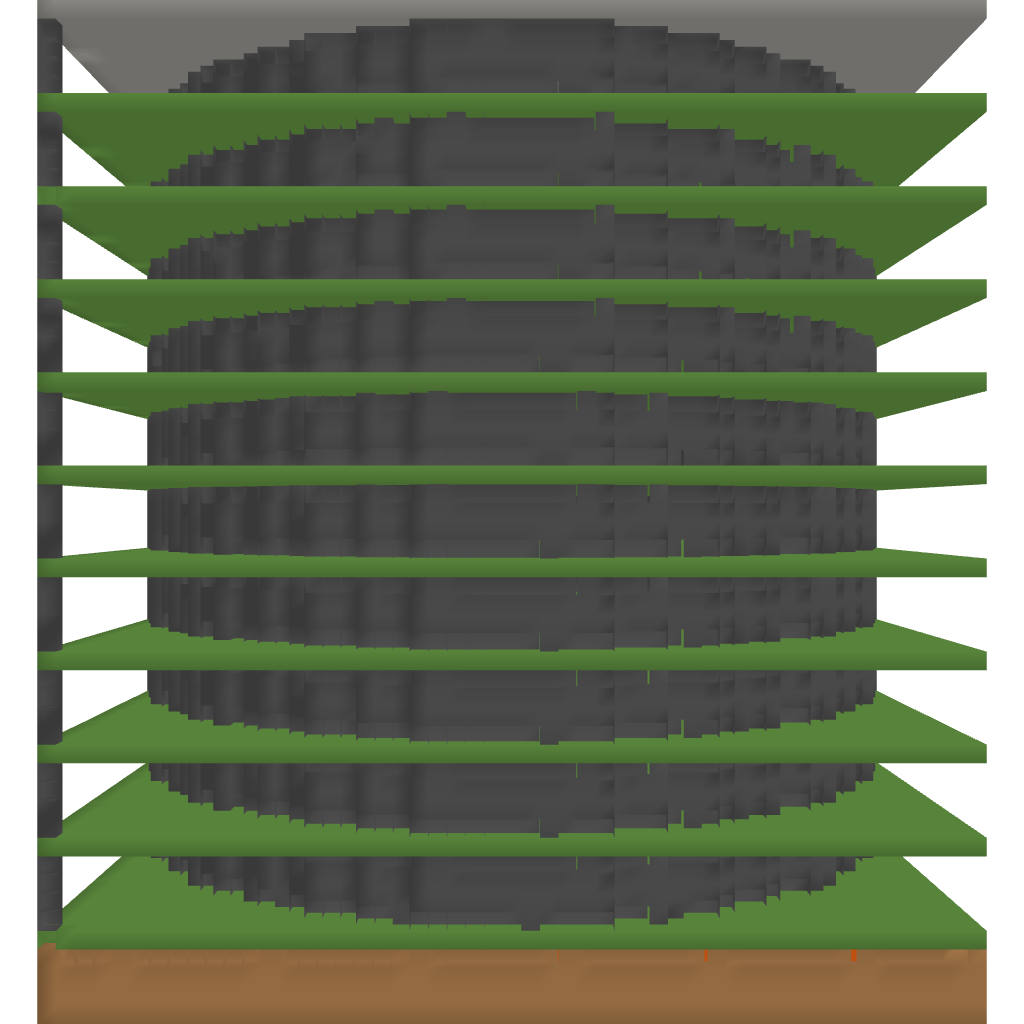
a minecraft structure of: Super Spleef arena